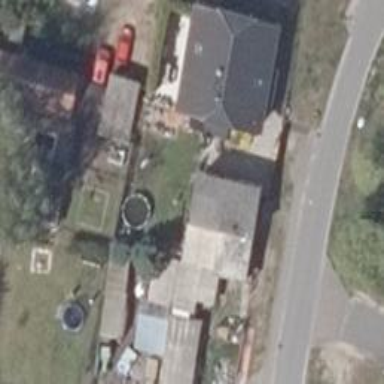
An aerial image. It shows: Shed.